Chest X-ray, PA view. Patient: 54 years old, sex F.
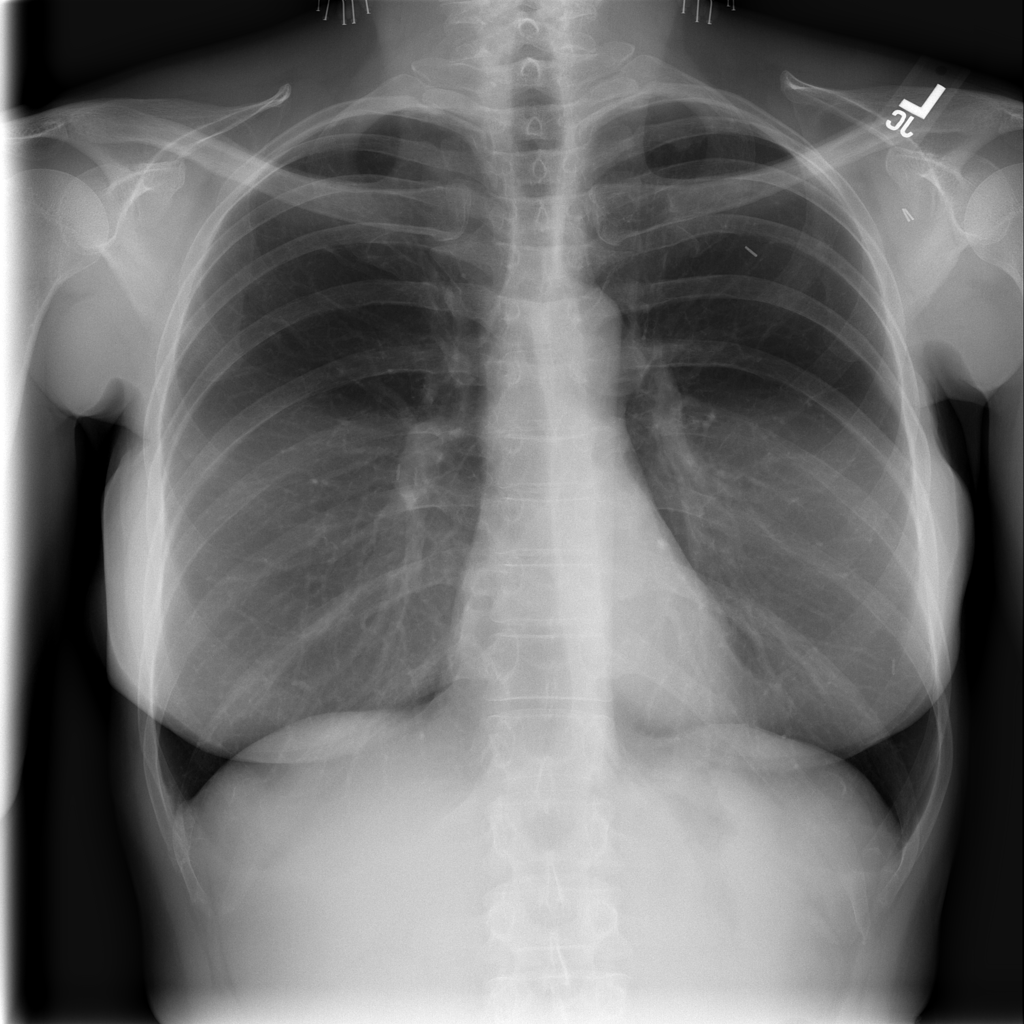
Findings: No Finding